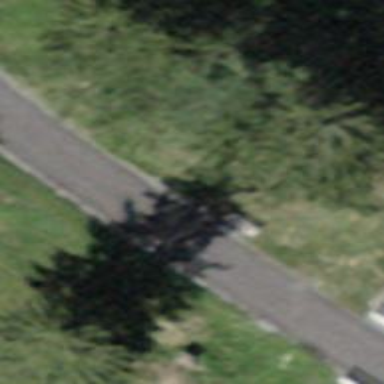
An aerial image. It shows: Brown bench.